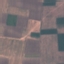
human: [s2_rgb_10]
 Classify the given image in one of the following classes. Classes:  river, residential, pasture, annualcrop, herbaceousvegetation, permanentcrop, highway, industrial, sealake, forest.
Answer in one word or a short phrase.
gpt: AnnualCrop